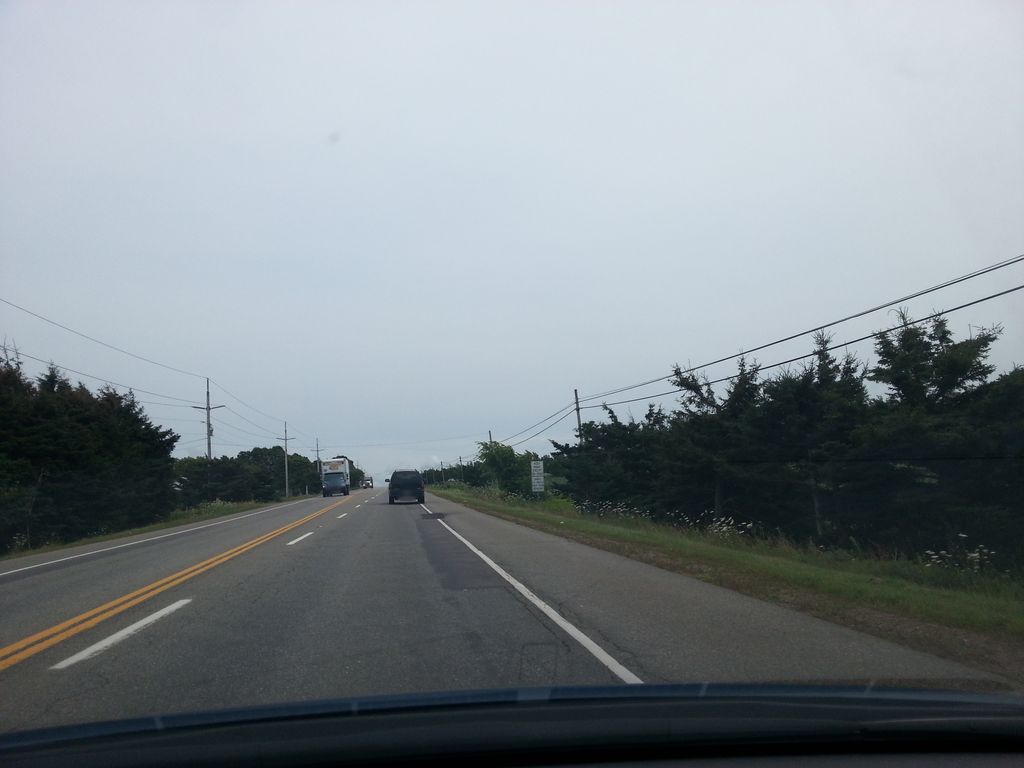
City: charlottetown